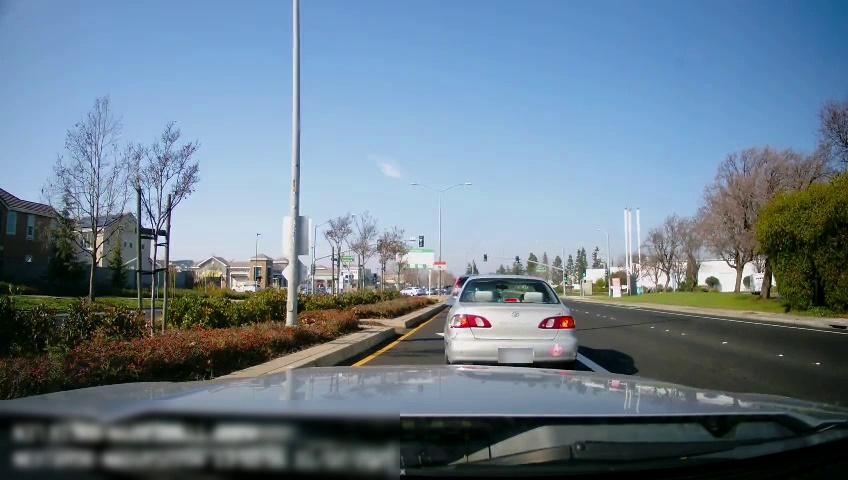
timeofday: Day
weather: Sunny
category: Drivable Space
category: Drivable Space
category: Vehicles | SUV
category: Vehicles | Car
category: Vehicles | SUV
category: Vehicles | Car
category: Lanes | Current Lane
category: Lanes | Alternate Lane
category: Lanes | Current Lane
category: Lanes | Current Lane
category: Lanes | Opposite Lane
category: Traffic | Lights
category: Traffic | Lights